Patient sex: M
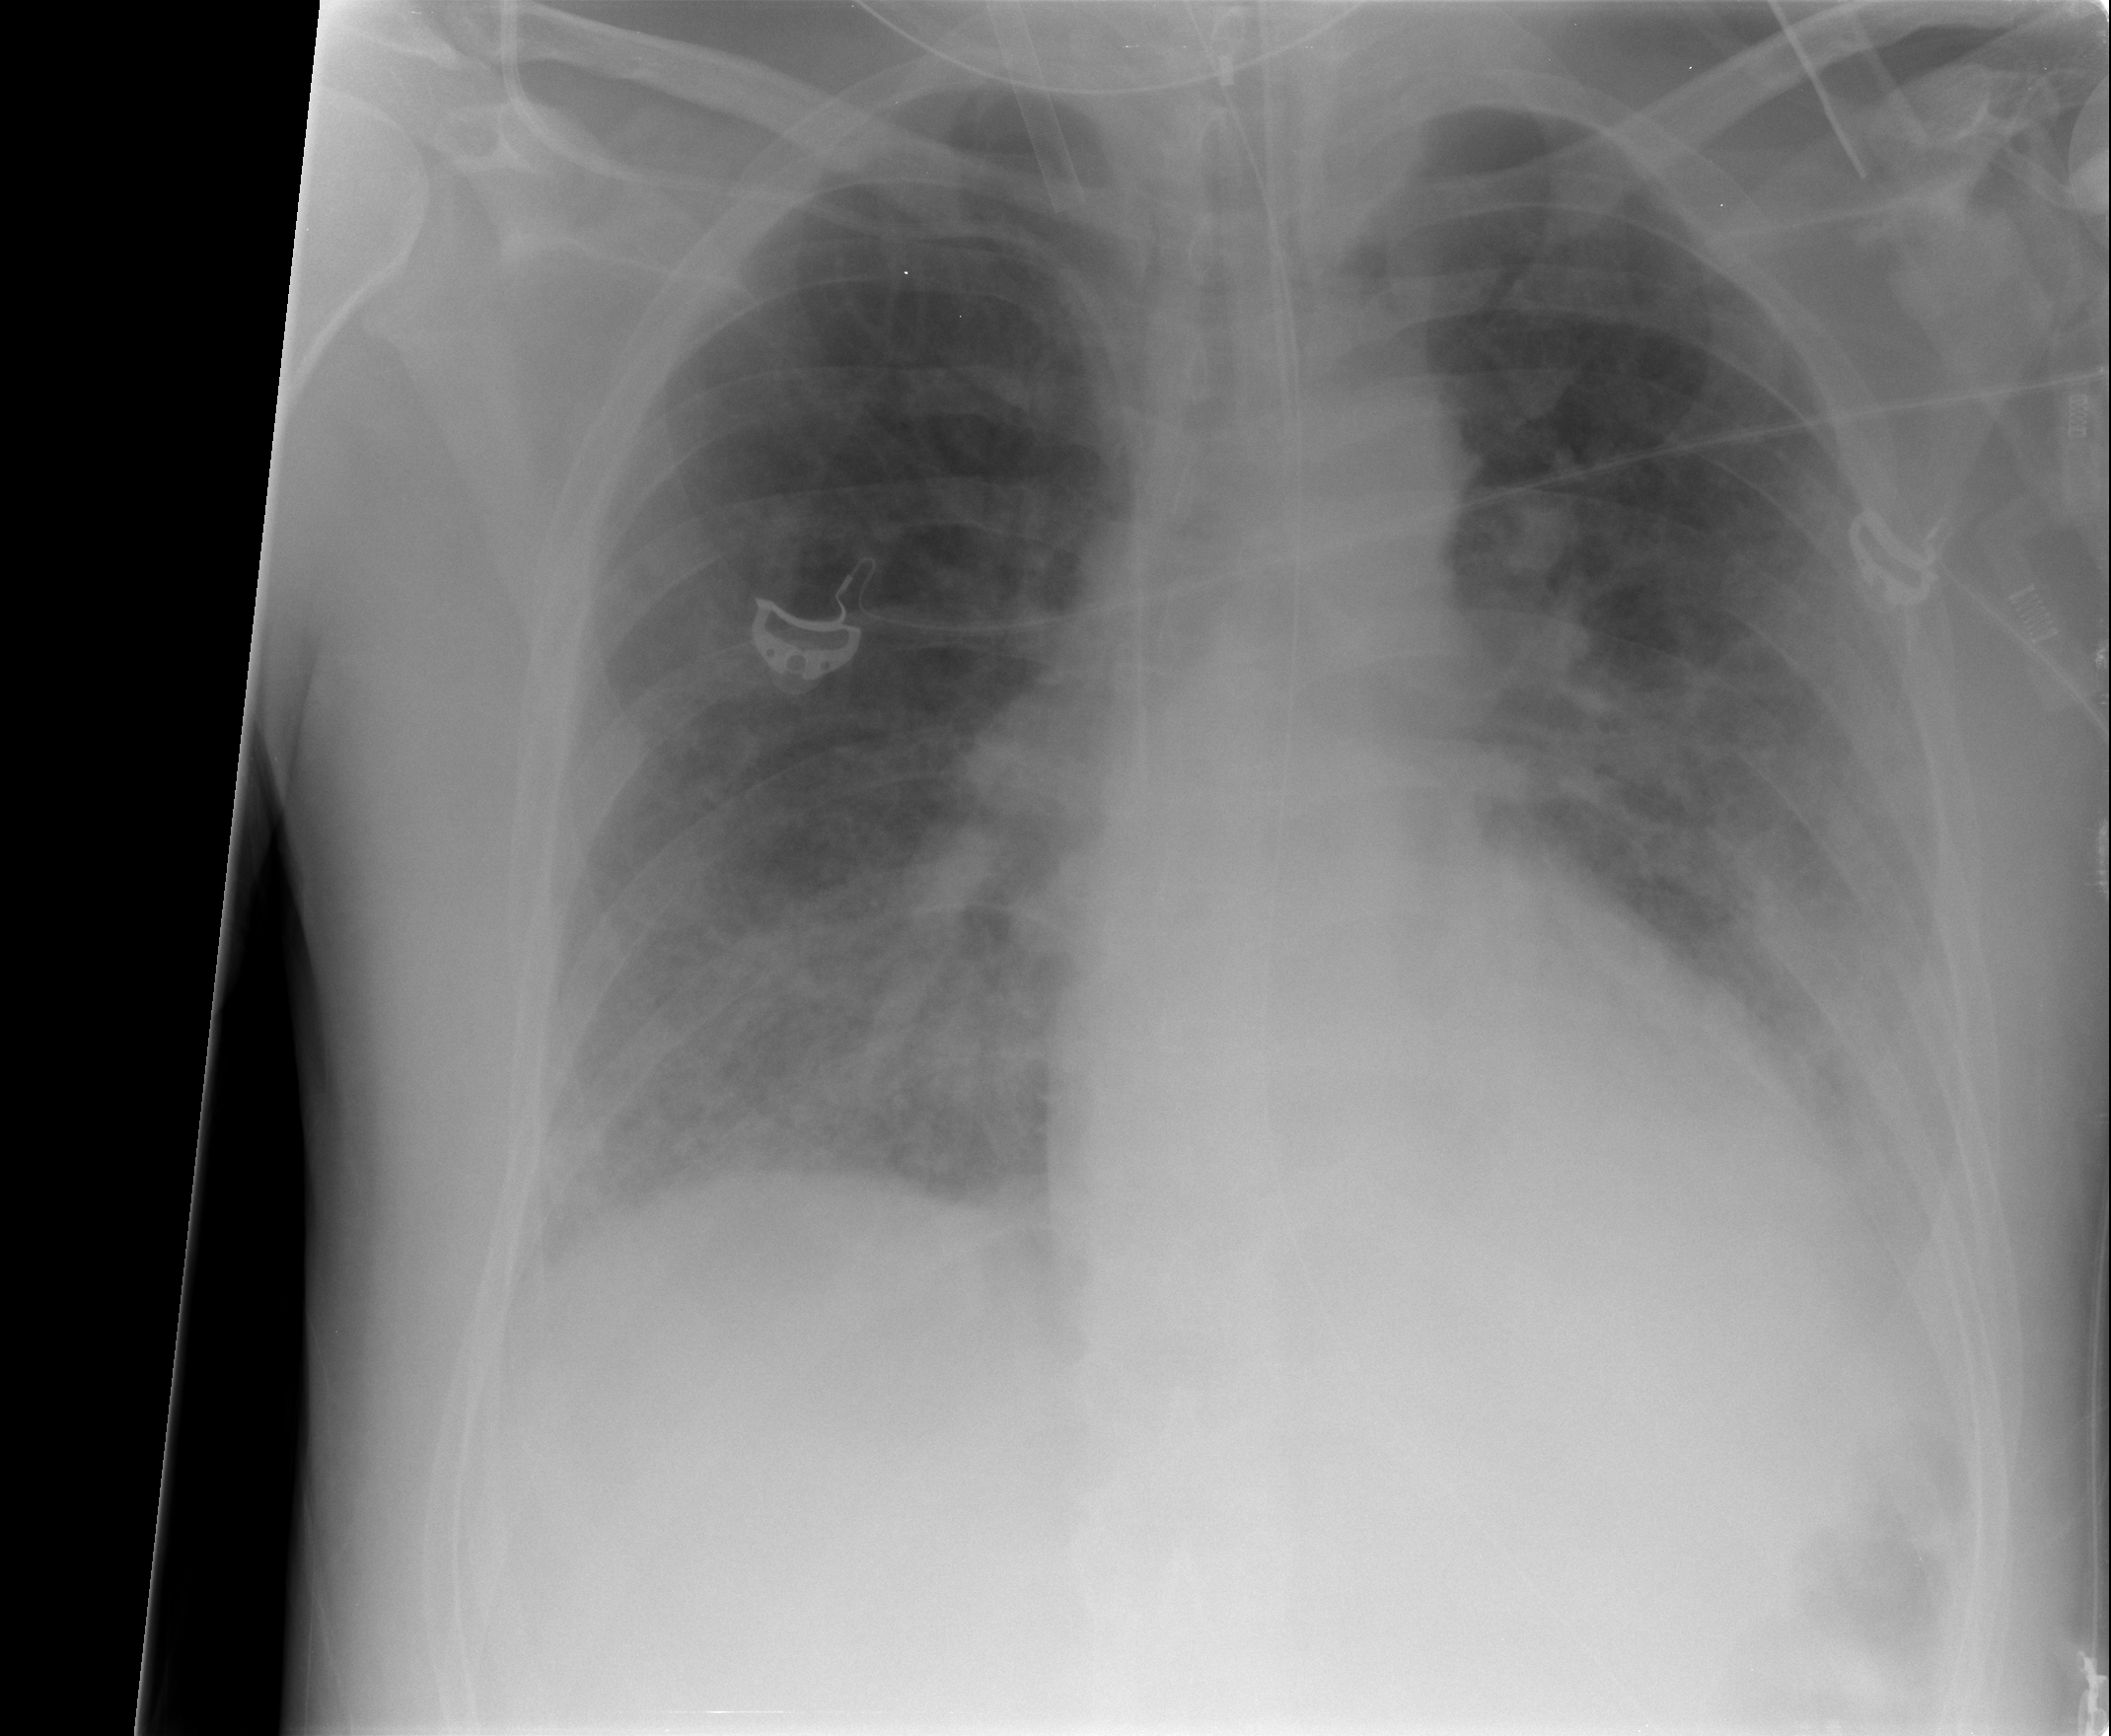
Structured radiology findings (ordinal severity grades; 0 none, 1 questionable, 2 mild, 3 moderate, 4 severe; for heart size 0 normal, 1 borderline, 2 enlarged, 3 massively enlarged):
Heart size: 0
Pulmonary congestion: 3
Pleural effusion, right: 1
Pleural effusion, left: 2
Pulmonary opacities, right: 3
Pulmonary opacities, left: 3
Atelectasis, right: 2
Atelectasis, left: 3